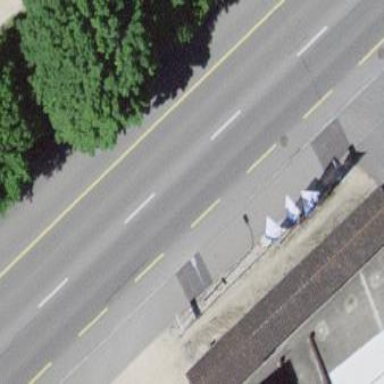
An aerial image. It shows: Building with bicycle shed for parking bikes.